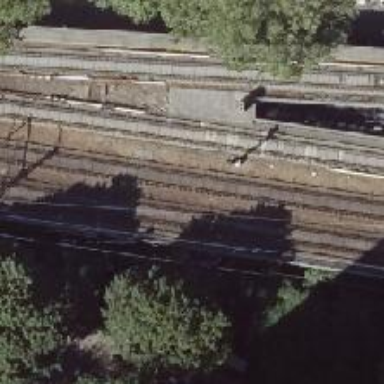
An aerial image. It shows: Viaduct bridge for electrified railway with contact line. The railway uses ballastless track system.